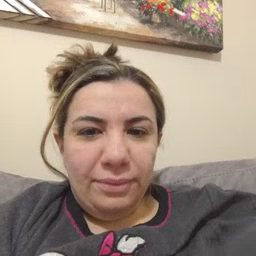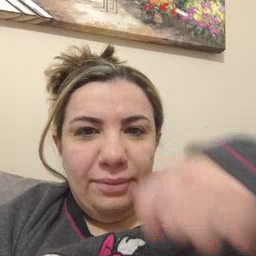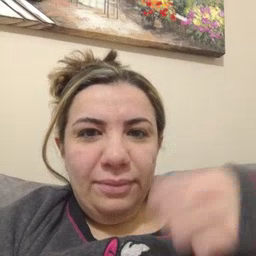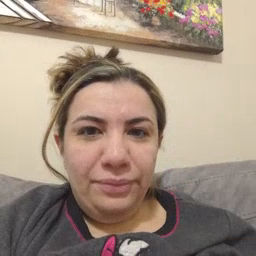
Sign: zipper